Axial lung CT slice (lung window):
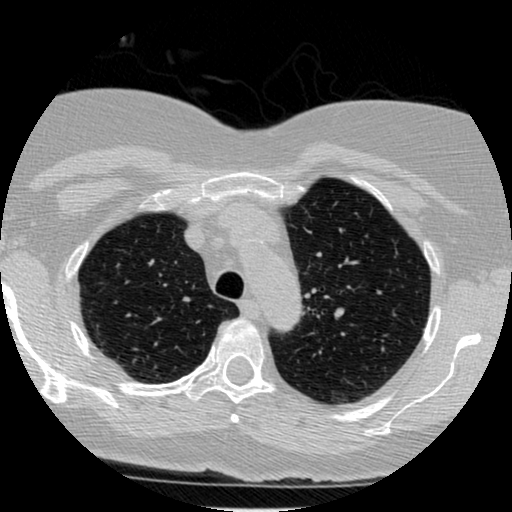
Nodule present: no